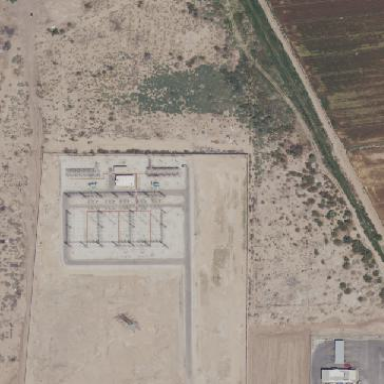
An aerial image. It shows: Power substation.